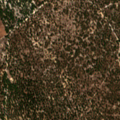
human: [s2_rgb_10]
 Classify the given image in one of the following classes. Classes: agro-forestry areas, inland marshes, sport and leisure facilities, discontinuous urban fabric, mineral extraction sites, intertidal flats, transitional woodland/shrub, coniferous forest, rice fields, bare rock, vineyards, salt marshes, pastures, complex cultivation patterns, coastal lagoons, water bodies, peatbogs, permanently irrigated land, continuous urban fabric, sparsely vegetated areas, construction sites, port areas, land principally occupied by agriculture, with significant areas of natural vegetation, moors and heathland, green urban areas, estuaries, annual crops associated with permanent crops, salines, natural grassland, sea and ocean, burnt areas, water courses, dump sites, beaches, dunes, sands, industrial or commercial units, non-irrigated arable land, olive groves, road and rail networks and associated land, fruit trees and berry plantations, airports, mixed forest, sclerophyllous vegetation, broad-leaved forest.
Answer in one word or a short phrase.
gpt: permanently irrigated land, agro-forestry areas, broad-leaved forest, coniferous forest, mixed forest